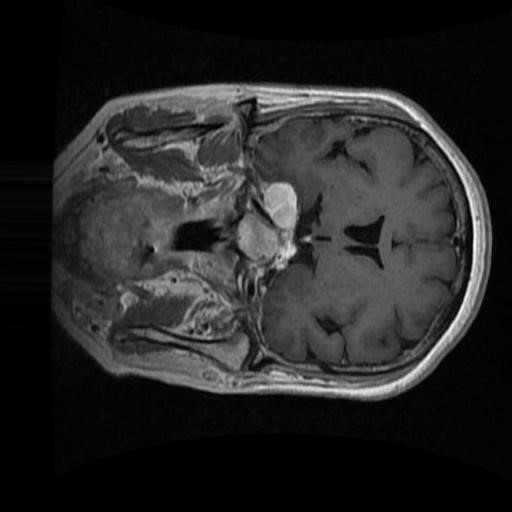
Label: brain_menin